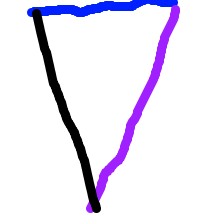
Shape: triangle